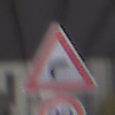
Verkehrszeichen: KurveRechts
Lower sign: Geschwindigkeit20
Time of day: MorningAfternoon
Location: Outdoor (Urban)
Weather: Overcast
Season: NotSpecified
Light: Natural